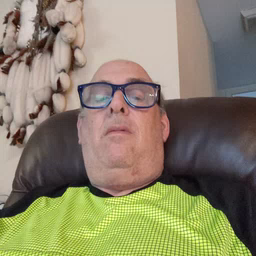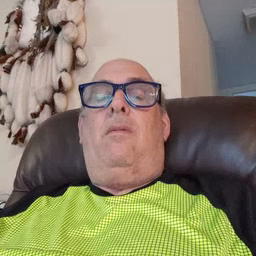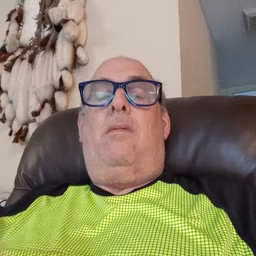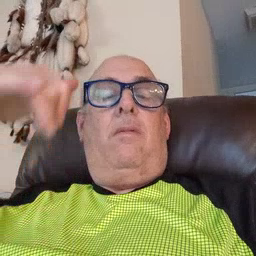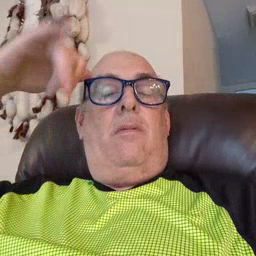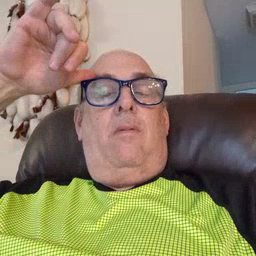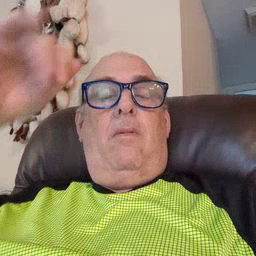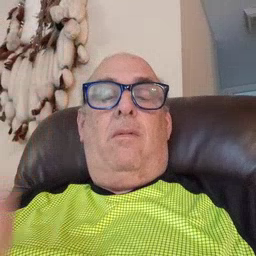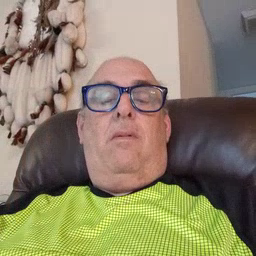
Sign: cow